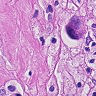
Metastatic tissue present: yes